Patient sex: M
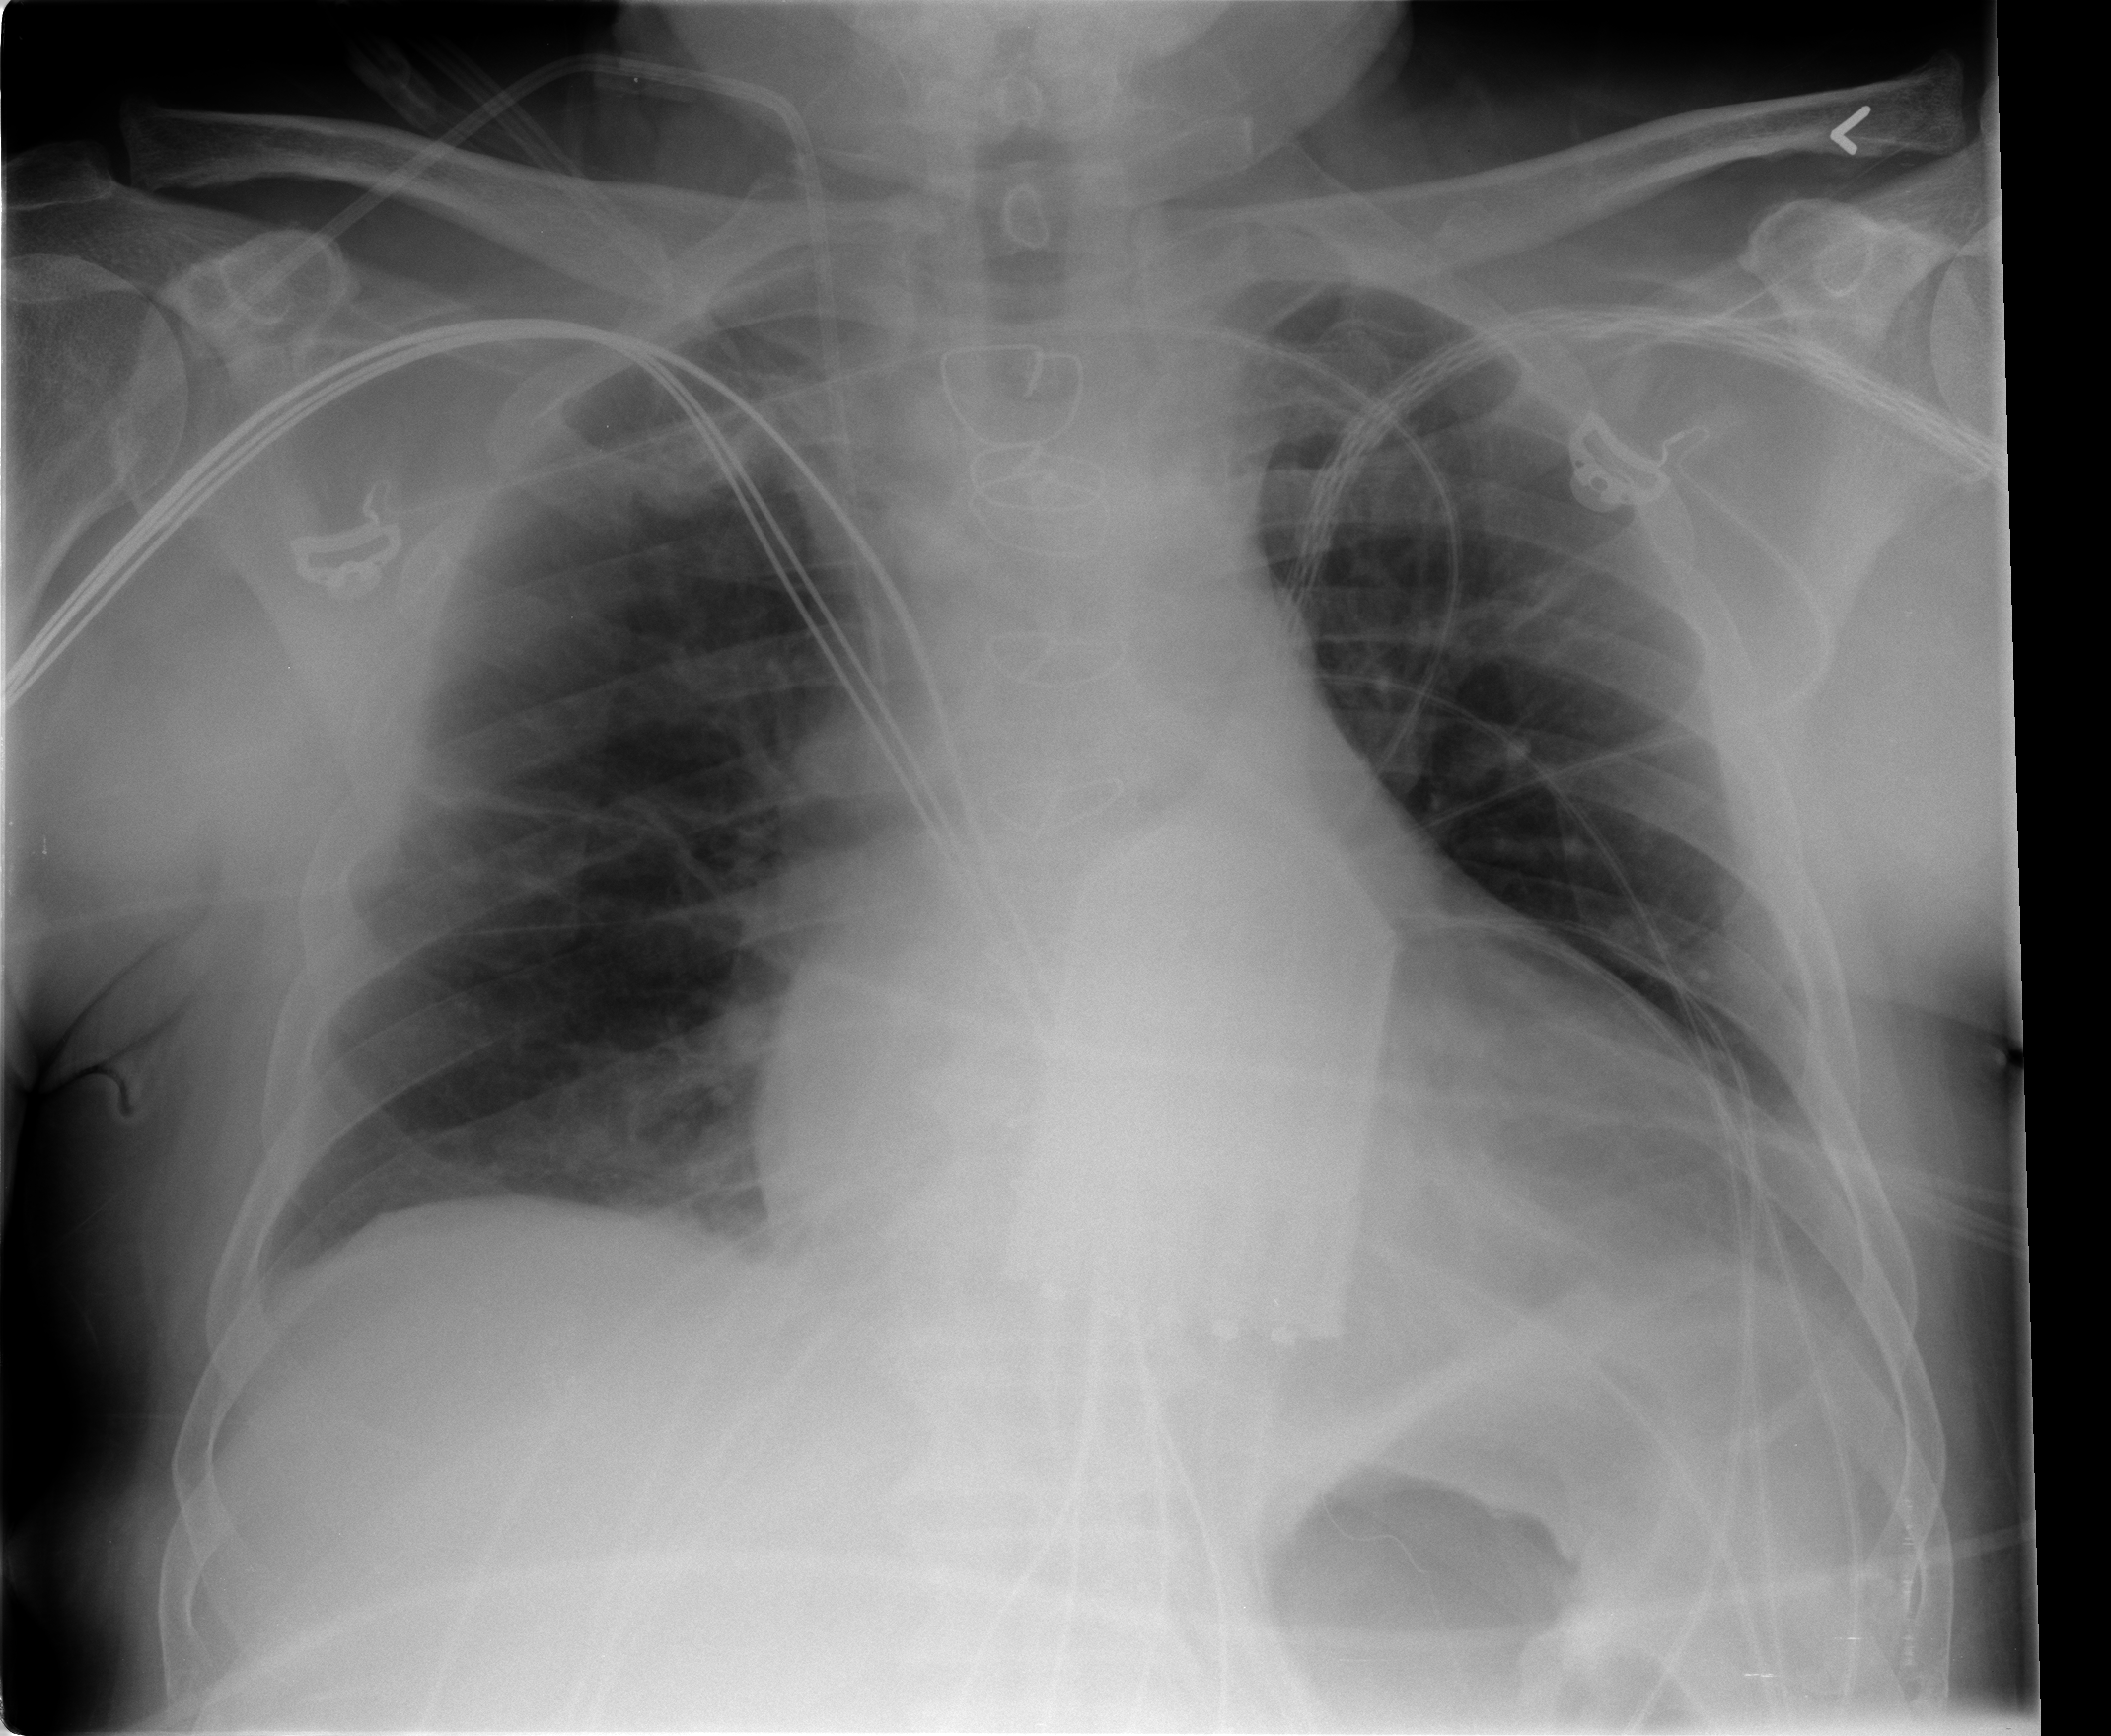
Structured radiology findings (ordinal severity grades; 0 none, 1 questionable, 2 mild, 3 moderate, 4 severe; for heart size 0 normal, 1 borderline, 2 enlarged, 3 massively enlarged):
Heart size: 2
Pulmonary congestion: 0
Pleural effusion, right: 1
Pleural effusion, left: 1
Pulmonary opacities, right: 3
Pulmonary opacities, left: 0
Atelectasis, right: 1
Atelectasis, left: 1